Question: Ok, so i have 2 windows, i want to merge them together, but are not sure how to go about it. The first window is "GUI", which is the only window i want, and the 2nd window is "Graph", which shows my graph, i want the graph to appear under everything else on the "GUI" window, like in this picture that i have photo shopped: <URL>
This is what my 2 windows look like at the moment. GUI:
Here is my current code:
GUI: <URL>
BarGraphHandler: <URL>
'''
import java.awt.*;
import java.awt.event.*;
import java.awt.im.InputContext;
import java.io.IOException;
import java.util.Scanner;
import javafx.scene.Scene;
import javafx.scene.chart.BarChart;
import javafx.scene.chart.CategoryAxis;
import javafx.scene.chart.NumberAxis;
import javafx.scene.chart.XYChart;
import javafx.stage.Stage;
import javax.swing.*;
public class GUI implements ActionListener
{
static JTextField gender;
static JTextField password;
JTextField output;
GUI()
{
final JFrame jfrm = new JFrame("Password Security");
jfrm.setLayout(new BorderLayout());
jfrm.setSize(800, 450);
jfrm.setDefaultCloseOperation(JFrame.EXIT_ON_CLOSE);
gender = new JTextField(10);
password = new JTextField(10);
output = new JTextField(10);
output.setEditable(false);
// Set first panel to retrive data from user
JPanel inFieldPane = new JPanel();
inFieldPane.setLayout(new GridLayout(2,2));
inFieldPane.add(new JLabel("Gender"));
inFieldPane.add(gender);
gender.addActionListener(this);
inFieldPane.add(new JLabel("Password"));
inFieldPane.add(password);
password.addActionListener(this);
jfrm.add(inFieldPane,BorderLayout.NORTH);
//Set second panel to submit data for processing
JPanel submitPane = new JPanel();
submitPane.setLayout(new FlowLayout());
submitPane.add(new JLabel("Press button to submit results"));
JButton submitButton = new JButton("Submit");
submitButton.addActionListener(this);
submitPane.add(submitButton);
jfrm.add(submitPane,BorderLayout.CENTER);
// Set third panel to display processed data
JPanel outFieldPane= new JPanel();
outFieldPane.setLayout(new GridLayout(1,2));
outFieldPane.add(new JLabel("Output"));
outFieldPane.add(output);
jfrm.add(outFieldPane,BorderLayout.SOUTH);
jfrm.setVisible(true);
jfrm.setDefaultCloseOperation(JFrame.DO_NOTHING_ON_CLOSE);
jfrm.setSize(800, 600);
jfrm.addWindowListener(new WindowListener() {
@Override
public void windowClosing(WindowEvent e) {
if(JOptionPane.showConfirmDialog(jfrm, "Are you sure ?") == JOptionPane.OK_OPTION){
jfrm.setVisible(false);
jfrm.dispose();
}
}
@Override
public void windowActivated(WindowEvent e) {
}
@Override
public void windowClosed(WindowEvent e) {
}
@Override
public void windowDeactivated(WindowEvent e) {
}
@Override
public void windowDeiconified(WindowEvent e) {
}
@Override
public void windowIconified(WindowEvent e) {
}
@Override
public void windowOpened(WindowEvent e) {
}
});
jfrm.setVisible(true);
}
public void actionPerformed(ActionEvent e)
{
if(e.getActionCommand().equals("Submit"))
{
try {
pass();
} catch (IOException e1) {
e1.printStackTrace();
}
}
}
public static void pass() throws IOException{
// Initialize variable count to 0
String st = password.getText().toString();
int length = st.length();
String g = gender.getText().toString();
String gen = null;
int count = 0;
// Convert given string to char array
char[] c = st.toCharArray();
// Loop till end of string
for(int i=0;i<st.length();i++)
{
// Get ascii value of each char and store it in k
int k=(int)c[i];
// Digits ascii values start from 48 till 57
if((k>=48)&&(k<=57))
{
count++;
}
}
// Print the no.of digits
System.out.println("No. of digits are " + count);
// You can also print no.of chars other than digits like..
int chars = (st.length() - count);
System.out.println("No. of chars other than digits are " + chars);
System.out.println("" + st);
if(g.equalsIgnoreCase("female")){
gen = "female";
}else if(g.equalsIgnoreCase("male")){
gen = "male";
}else{
System.out.println("Invalid Gender!");
}
if(length > 18 && count >= 4){
FetchData.main(gen + "5" + ".txt");
}else if(length > 15 && count >= 3){
FetchData.main(gen + "4" + ".txt");
}else if(length > 12 && count >= 2){
FetchData.main(gen + "3" + ".txt");
}else if(length > 9 && count >= 1){
FetchData.main(gen + "2" + ".txt");
}else{
FetchData.main(gen + "1" + ".txt");
}
BarGraphHandler.main(null);
}
public static void main(String[] args)
{
SwingUtilities.invokeLater(new Runnable()
{
public void run()
{
new GUI();
}
});
}
}
'''
and,
'''
import javafx.application.Application;
import javafx.scene.Scene;
import javafx.scene.chart.BarChart;
import javafx.scene.chart.CategoryAxis;
import javafx.scene.chart.NumberAxis;
import javafx.scene.chart.XYChart;
import javafx.stage.Stage;
public class BarGraphHandler extends Application {
final static String lvl1 = "Level 1";
final static String lvl2 = "Level 2";
final static String lvl3 = "Level 3";
final static String lvl4 = "Level 4";
final static String lvl5 = "Level 5";
@SuppressWarnings({ "rawtypes", "unchecked" })
@Override
public void start(Stage stage) {
stage.setTitle("Password Security Results");
final CategoryAxis xAxis = new CategoryAxis();
final NumberAxis yAxis = new NumberAxis();
final BarChart<String,Number> bc =
new BarChart<String,Number>(xAxis,yAxis);
bc.setTitle("Graphed Results");
xAxis.setLabel("Password Security Level");
yAxis.setLabel("Percentage of Students");
XYChart.Series girls = new XYChart.Series();
girls.setName("Girls");
girls.getData().add(new XYChart.Data(lvl1, Integer.parseInt(FetchData.getGraphData("female1.txt"))));
girls.getData().add(new XYChart.Data(lvl2, Integer.parseInt(FetchData.getGraphData("female2.txt"))));
girls.getData().add(new XYChart.Data(lvl3, Integer.parseInt(FetchData.getGraphData("female3.txt"))));
girls.getData().add(new XYChart.Data(lvl4, Integer.parseInt(FetchData.getGraphData("female4.txt"))));
girls.getData().add(new XYChart.Data(lvl5, Integer.parseInt(FetchData.getGraphData("female5.txt"))));
XYChart.Series boys = new XYChart.Series();
boys.setName("Boys");
boys.getData().add(new XYChart.Data(lvl1, Integer.parseInt(FetchData.getGraphData("male1.txt"))));
boys.getData().add(new XYChart.Data(lvl2, Integer.parseInt(FetchData.getGraphData("male2.txt"))));
boys.getData().add(new XYChart.Data(lvl3, Integer.parseInt(FetchData.getGraphData("male3.txt"))));
boys.getData().add(new XYChart.Data(lvl4, Integer.parseInt(FetchData.getGraphData("male4.txt"))));
boys.getData().add(new XYChart.Data(lvl5, Integer.parseInt(FetchData.getGraphData("male5.txt"))));
Scene scene = new Scene(bc,800,600);
bc.getData().addAll(girls, boys);
stage.setScene(scene);
stage.show();
}
public static void main(String[] args) {
launch(args);
}
}
'''
Could someone please show me how you would merge them together, Thankyou :)
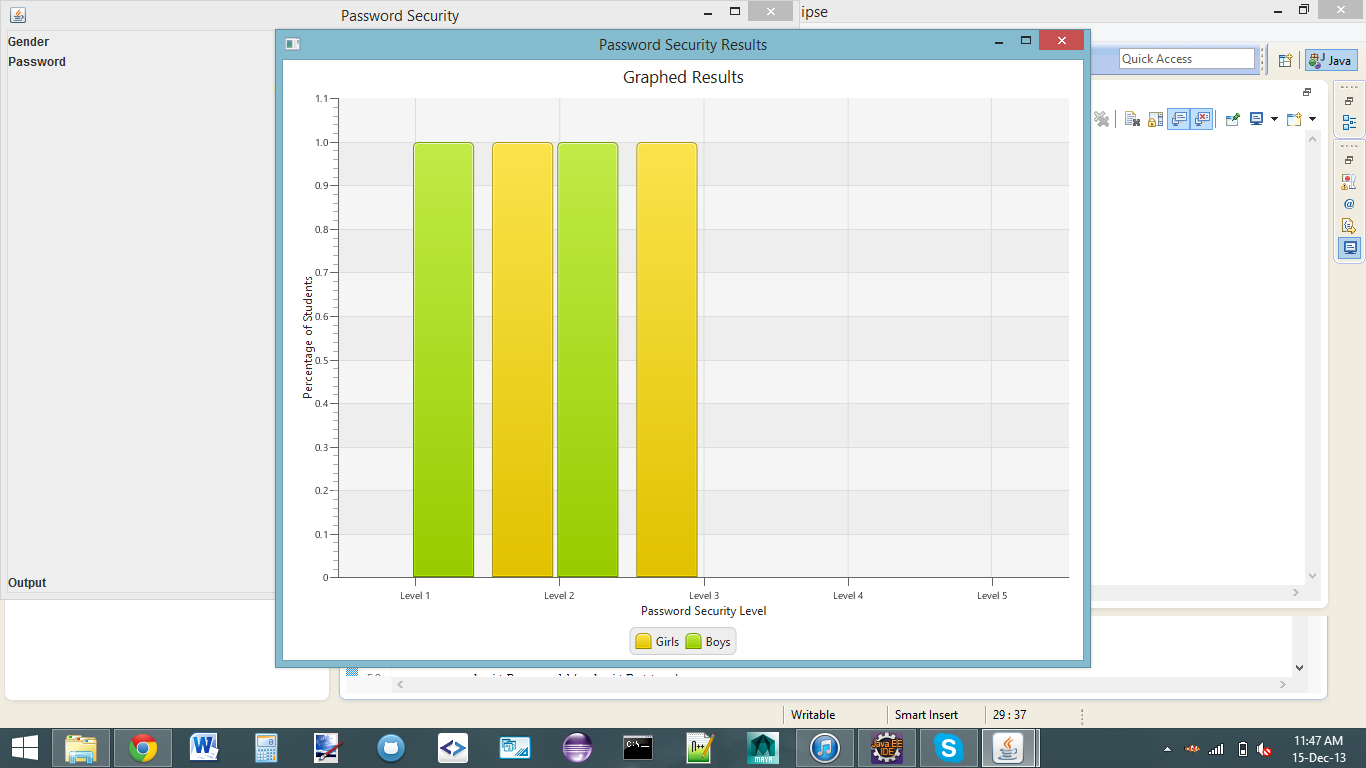
Answer: The key is to think "JPanel" not JFrame, and to use appropriate layout managers. More specifically,
- - - - -
Also, if you have similar questions in the past, please post your code here with your question and not in a link. It makes it much easier for us to be able to help you.
---
I just noticed that one part of your code is for JavaFx and the other is for Swing. My suggestions might not help you then if this is for a JavaFx project.